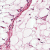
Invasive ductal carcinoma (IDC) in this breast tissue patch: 0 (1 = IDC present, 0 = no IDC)